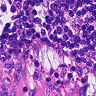
Metastatic tissue present: no